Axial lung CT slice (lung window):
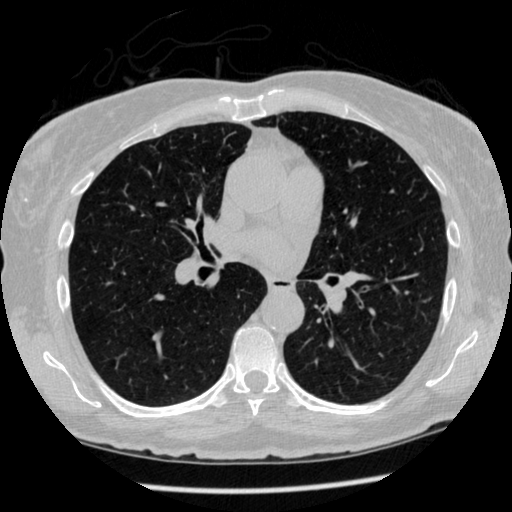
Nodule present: no